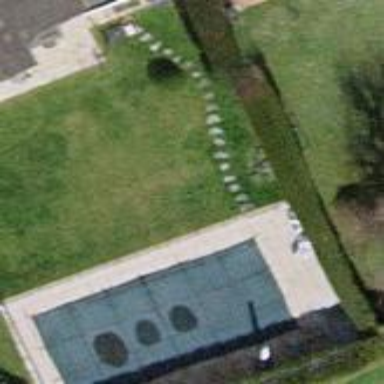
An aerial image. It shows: Outdoor swimming pool in leisure land.